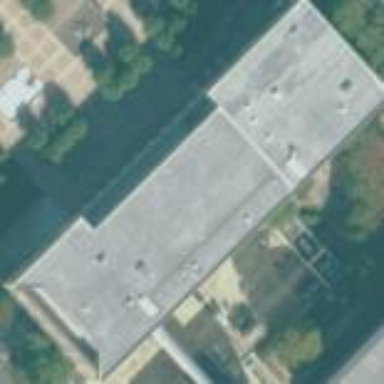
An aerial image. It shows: Police building.